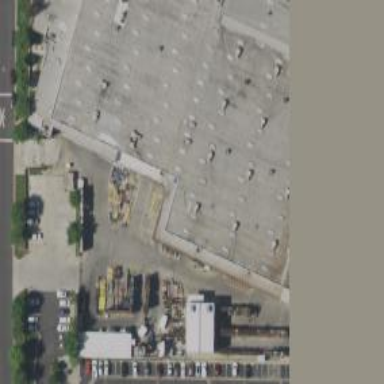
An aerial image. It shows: View of roof of building.